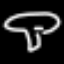
Label: mushroom